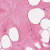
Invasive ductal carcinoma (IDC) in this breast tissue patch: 0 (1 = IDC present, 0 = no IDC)